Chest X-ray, PA view. Patient: 56 years old, sex F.
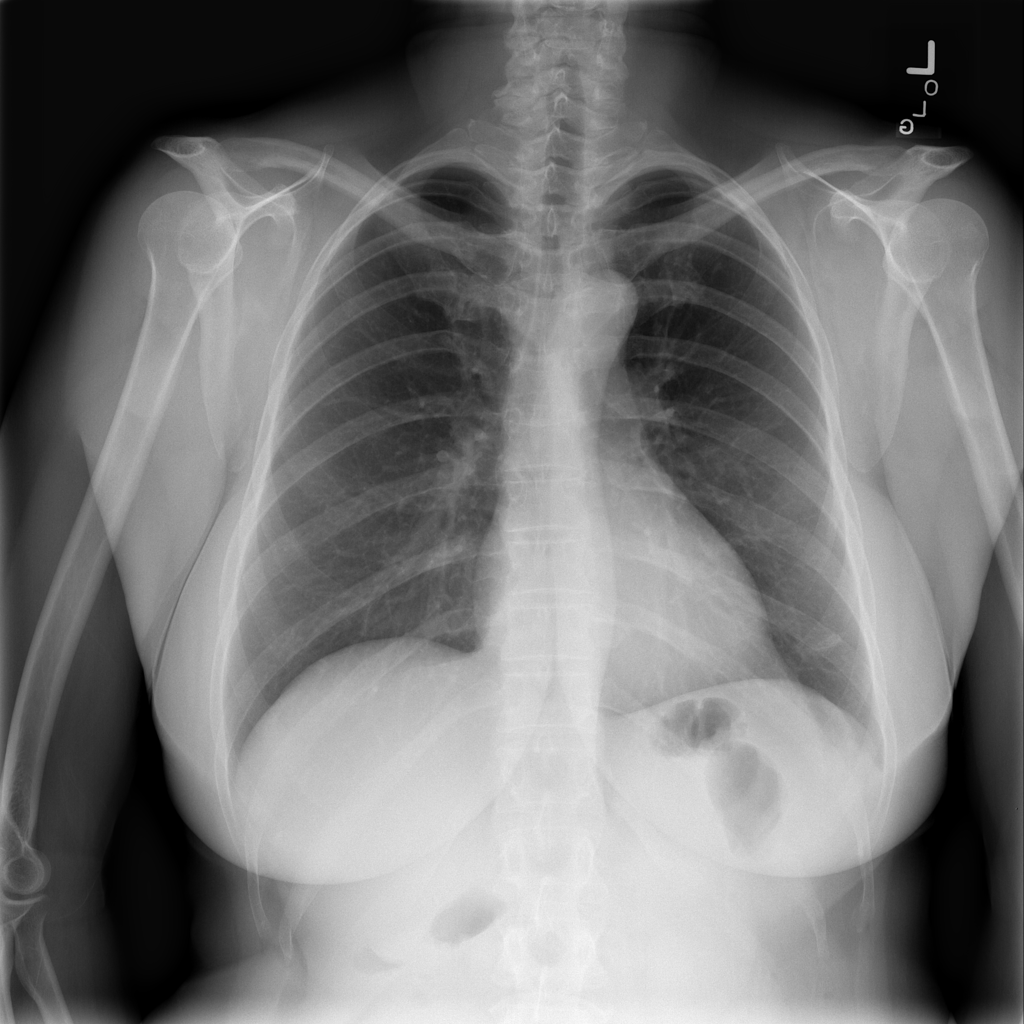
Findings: No Finding